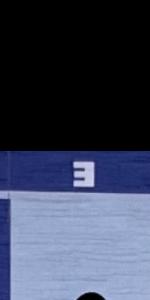
Label: Empty